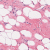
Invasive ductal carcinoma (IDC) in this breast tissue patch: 0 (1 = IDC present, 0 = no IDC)